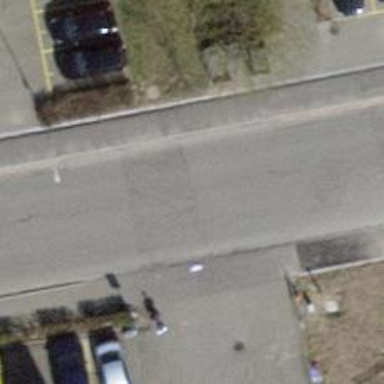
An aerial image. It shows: Residential road with asphalt surface. There is designated cycling lane on the left side.